Question: <URL> reads:
> On return, a pointer to the item object of the generic password. You are responsible for releasing your reference to this object.
After some quick changes, the static code analyzer claims:
1. Assuming 'result' is equal to noErr
2. Assuming 'item' is non-null
3. Trying to free data which has not been allocated
I'm at a loss at how I'm assuming result is equal to noErr as there is an else clause. Not quite sure where I am assuming item is non-null nor how I am freeing data that is not allocated since it's checked ('if (item)').
# Screenshot of the warnings and code listing

# Code Listings
This is a <URL> the Hermes project on GitHub.
## Old
'''
BOOL KeychainSetItem(NSString* username, NSString* password) {
SecKeychainItemRef item;
OSStatus result = SecKeychainFindGenericPassword(
NULL,
strlen(KEYCHAIN_SERVICE_NAME),
KEYCHAIN_SERVICE_NAME,
[username length],
[username UTF8String],
NULL,
NULL,
&item);
if (result == noErr) {
result = SecKeychainItemModifyContent(item, NULL, [password length],
[password UTF8String]);
return result == noErr;
} else {
result = SecKeychainAddGenericPassword(
NULL,
strlen(KEYCHAIN_SERVICE_NAME),
KEYCHAIN_SERVICE_NAME,
[username length],
[username UTF8String],
[password length],
[password UTF8String],
NULL);
return result == noErr;
}
}
'''
## New
'''
BOOL KeychainSetItem(NSString* username, NSString* password) {
SecKeychainItemRef item = nil;
OSStatus result = SecKeychainFindGenericPassword(
NULL,
strlen(KEYCHAIN_SERVICE_NAME),
KEYCHAIN_SERVICE_NAME,
[username length],
[username UTF8String],
NULL,
NULL,
&item);
if (result == noErr) {
result = SecKeychainItemModifyContent(item, NULL, [password length],
[password UTF8String]);
} else {
result = SecKeychainAddGenericPassword(
NULL,
strlen(KEYCHAIN_SERVICE_NAME),
KEYCHAIN_SERVICE_NAME,
[username length],
[username UTF8String],
[password length],
[password UTF8String],
NULL);
}
if (item) {
SecKeychainItemFreeContent(NULL, item);
}
return result == noErr;
}
'''
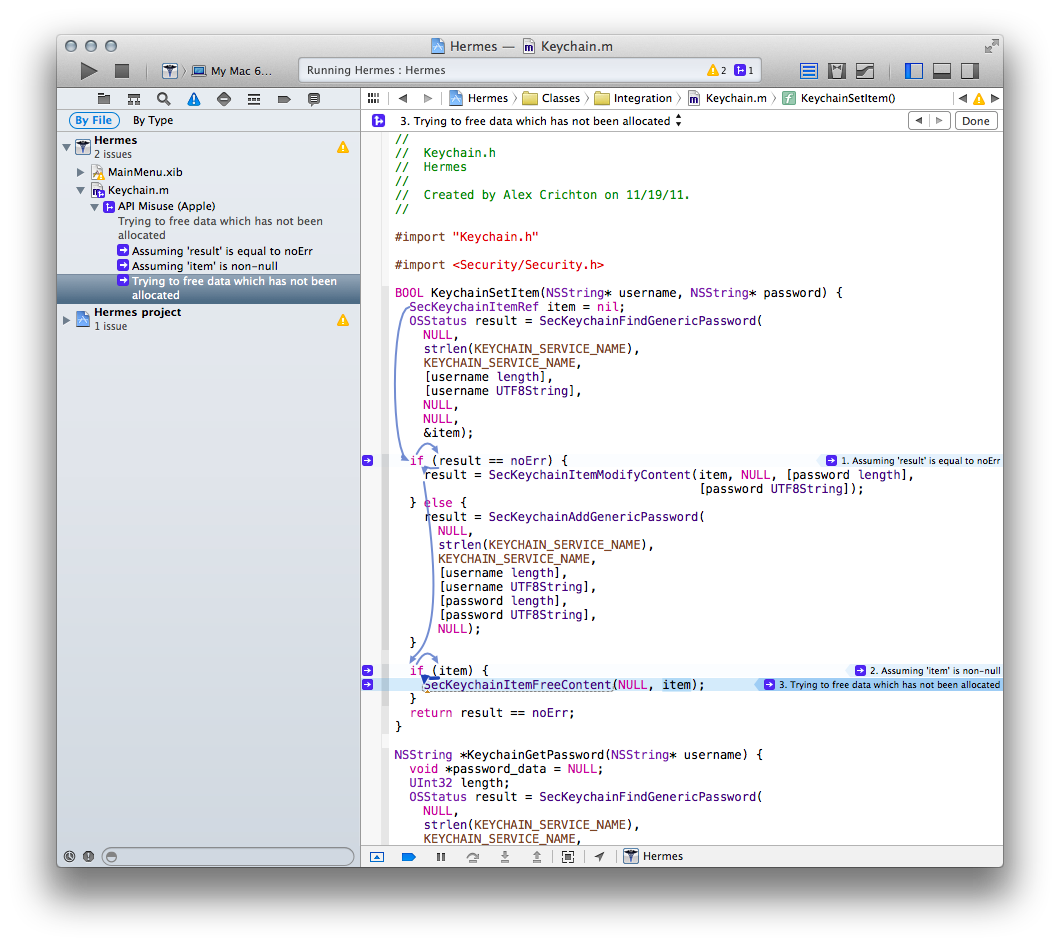
Answer: 'SecKeychainItemRef' variables are . From the static code analyzer's point of view, calling 'SecKeychainItemFreeContent()' on a 'SecKeychainItemRef' amounts to freeing unallocated data since it was not allocated by the SecKeychain functions.
All the errors went away by calling 'CFRelease()' on the 'SecKeychainItemRef' variable (instead of 'SecKeychainItemFreeContent()').